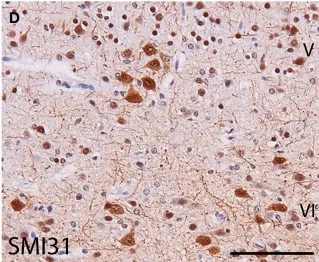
Histopathology of the frontal cortex shows mild malformation of cortical development. (D) Abnormal clusters of SMI31-immunoreactive neurons (arrow) are visible in the deep cortical layers. 200x.
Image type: pathology (immunostaining)